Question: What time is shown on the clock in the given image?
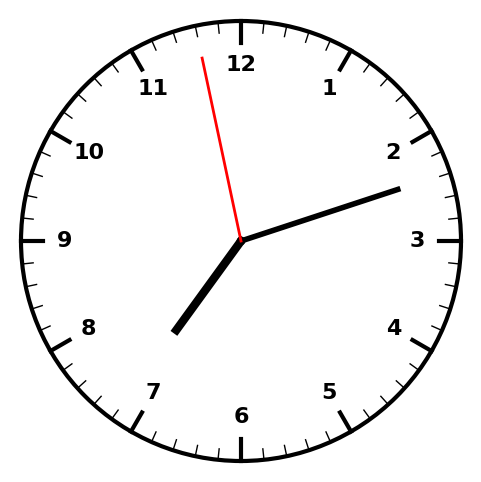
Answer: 07:11:58